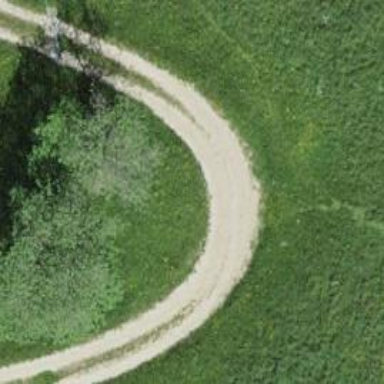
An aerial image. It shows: Gravel service road.